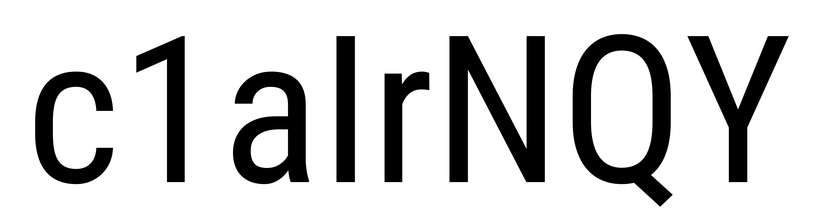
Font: Roboto_Condensed_Regular